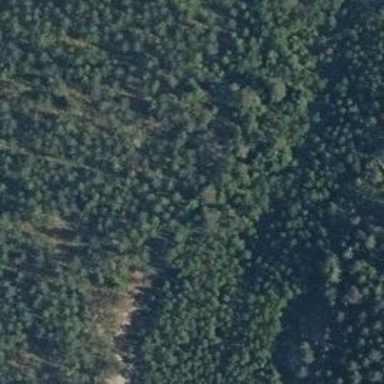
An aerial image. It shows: Natural cliff.